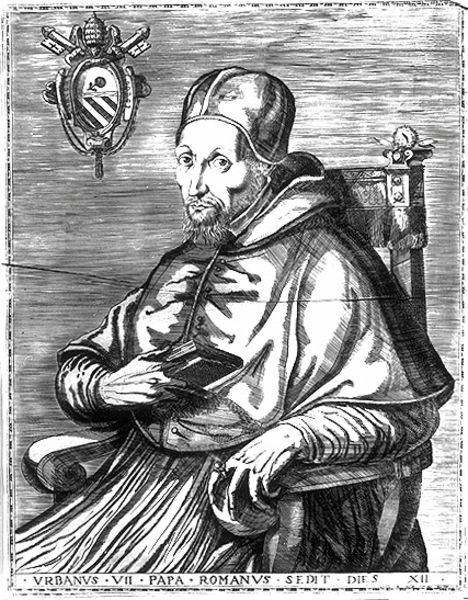
Titel: Bildnis von Papst Urban VII
Künstler: Nicolas van Aelst
Institution: (Seriendruck)
Schlagwörter: hand, kopf, mann, schatten, umhang, weiß, sitzen, finger, grau, holz, hut, licht, mund, nase, profil, schwarz, skizze, stuhl, zeichnung, blick, rose, haube, rock, alt, bart, kappe, mütze, wand, arm, arme, augen, bibel, falten, gesicht, halten, kleidung, kragen, mensch, rahmen, ärmel, bild, bildnis, hände, portrait, porträt, rückenlehne, kirche, auge, gewand, kutte, mantel, sessel, sitzend, person, knopf, kontrast, holzschnitt, schrift, armlehne, lehne, sitz, man, grafik, graphik, rand, bischof, bishop, cardinal, chair, church, folds, hands, hat, king, men, papst, pope, priest, robes, soldier, thron, throne, white, black, dress, face, gray, grey, kartusche, nose, old, painting, robe, seat, seated, sit, sitting, skirt, symbolism, woman, inschrift, streng, pupillen, sitzt, stuhllehne, mirror, picture, print, wooden, faltenwurf, junge, wange, knöpfe, kinnbart, ziegenbart, ring, knochen, schild, buch, lehnstuhl, druck, schnitt, schraffur, radierung, stich, schwarzweiß, text, woodcut, helm, orden, kardinal, spitzbart, rom, einband, römer, wappen, druckg, barett, profile, wood, armlehnen, flower, classic, roman, adern, urban, backe, head, mitra, tiara, eyes, helmet, spain, schlüssel, drawing, paper, wat, kupferstich, black and white, cap, chin, coat, mouth, etching, monochrome, sketch, beard, old man, saint, jacket, pen, leaning, flag, römisch, kapuze, victorian, latz, leibchen, human, royal, arms, cape, cloak, clothes, rome, latein, lateinisch, ink, italian, monk, medieval, religion, coat of arms, crest, seal, eye, lines, war, katholisch, fingers, shield, book, stamp, dutch, mantilla, papier, rafik, pluviale, china, christian, bischoff, kreuz, faltenwruf, christianity, thronsessel, clothing, papa, bible, hatching, hold, faith, kupferstichs, body, symbol, realistic, angry, border, royalty, latin, black & white, wappenkrone, mustache, manuscript, weapon, middle age, katholik, holy, catholic, black & whited, kupfesrtich, papal, urban vii., urbanus, emblem, furniture, holding, past, think, mönch, kleriker, katholische kirche, symbols, bear, urban ii, shiedl, keys, vii, urban vii, chari, pabst, wapon, noes, crosshatch, grat, pencil\, xii, pape, romanus, inquisition, urbanus vii, handds, hodling, 12, deichgraf, heraldry, sat, armstuhl, bildniss, vrbanvs, 12 century, pap, eight, papacy, bee, hive, urbano, bibel stundenbuch, line-drawn, drag, dies, sedit, drag queen, seventh, atm chair, pine cone, papa roman, throbe, hornor, success